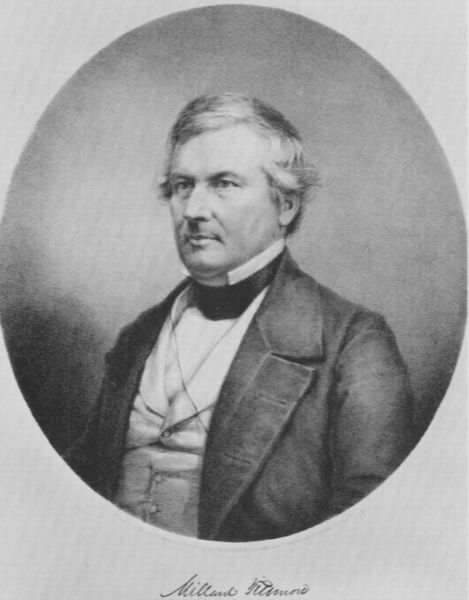
Titel: Millard Fillmore
Künstler: Mathew B. Brady
Schlagwörter: white, black, collar, dark, face, grey, hair, nose, portrait, man, ear, head, eyes, male, suit, drawing, black and white, oval, shadow, chin, mouth, buttons, jacket, photo, tie, human, vest, ears, circle, eye, american, waistcoat, lips, shading, shade, cheek, lapel, forehead, round, shirt, button, brows, lapels, circular, usa, holes, president, buttonholes, millard, fillmore, millard fillmore, пуговица, millano